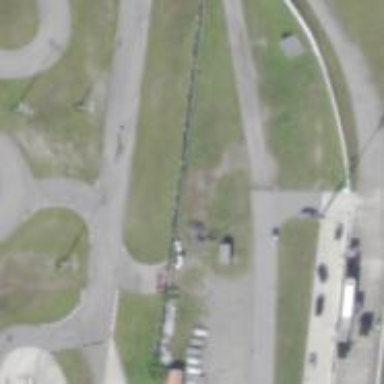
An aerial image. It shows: Motor sport raceway.